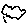
Label: cloud